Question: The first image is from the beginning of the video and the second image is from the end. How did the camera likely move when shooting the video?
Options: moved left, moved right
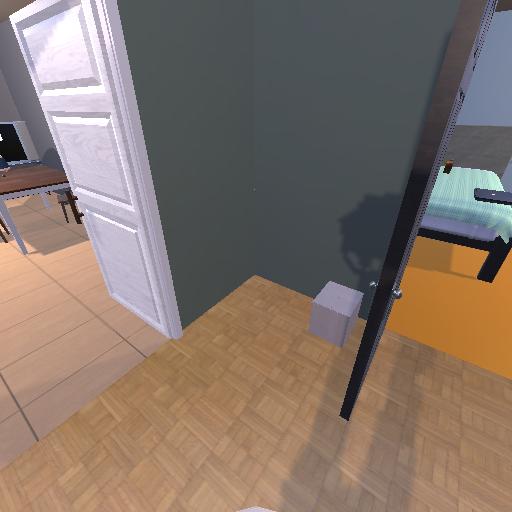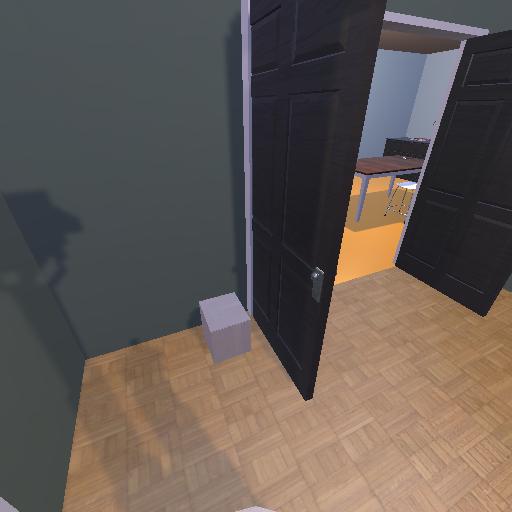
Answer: moved left